Question: When I embed jqm widgets in a simple javascript-generated html table, it FORCES padding/spacing in each cell. I just want a very compact JQM table with JQM widgets in it. Is there a CSS class that I'm missing, or a jqm table attribute that will get this done? Basicall just like a cellpadding=0, cellspacing=0 table? Thanks!!!

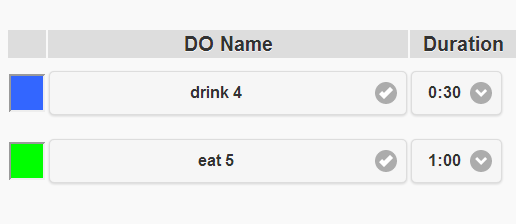
Answer: The extra spacing above and below the fields comes from JQuery Mobile, you can override it:
'''
#myTable .ui-input-search, #myTable div.ui-input-text {
margin: 0;
}
'''
<URL>